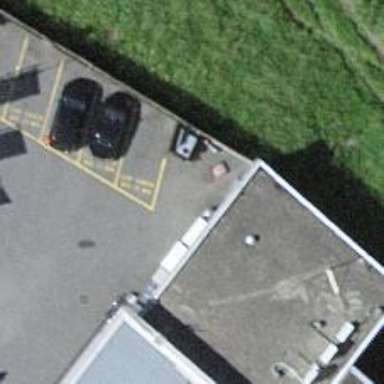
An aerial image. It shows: Car wash facility.